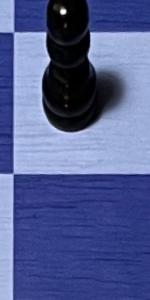
Label: Empty